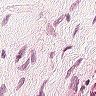
Metastatic tissue present: no